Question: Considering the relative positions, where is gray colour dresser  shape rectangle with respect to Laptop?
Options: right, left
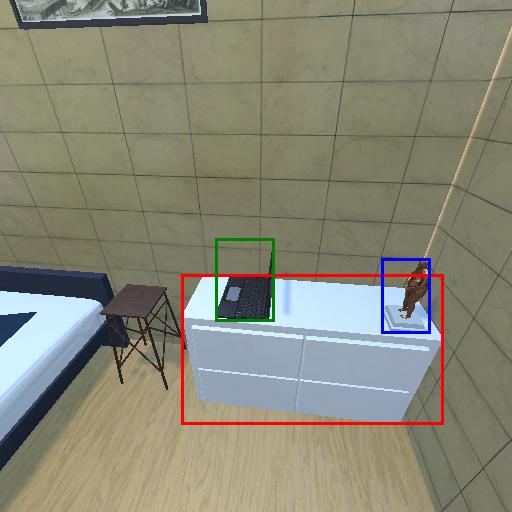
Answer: right